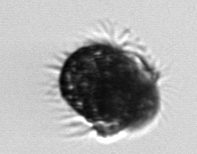
Label: Mesodinium